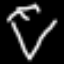
Label: diamond